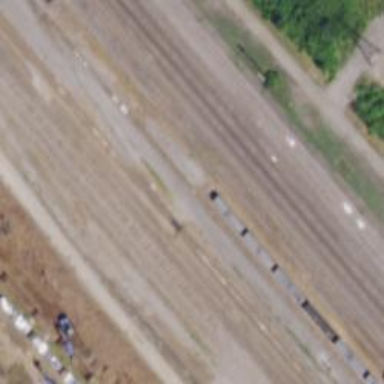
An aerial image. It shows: Railway siding with rails.